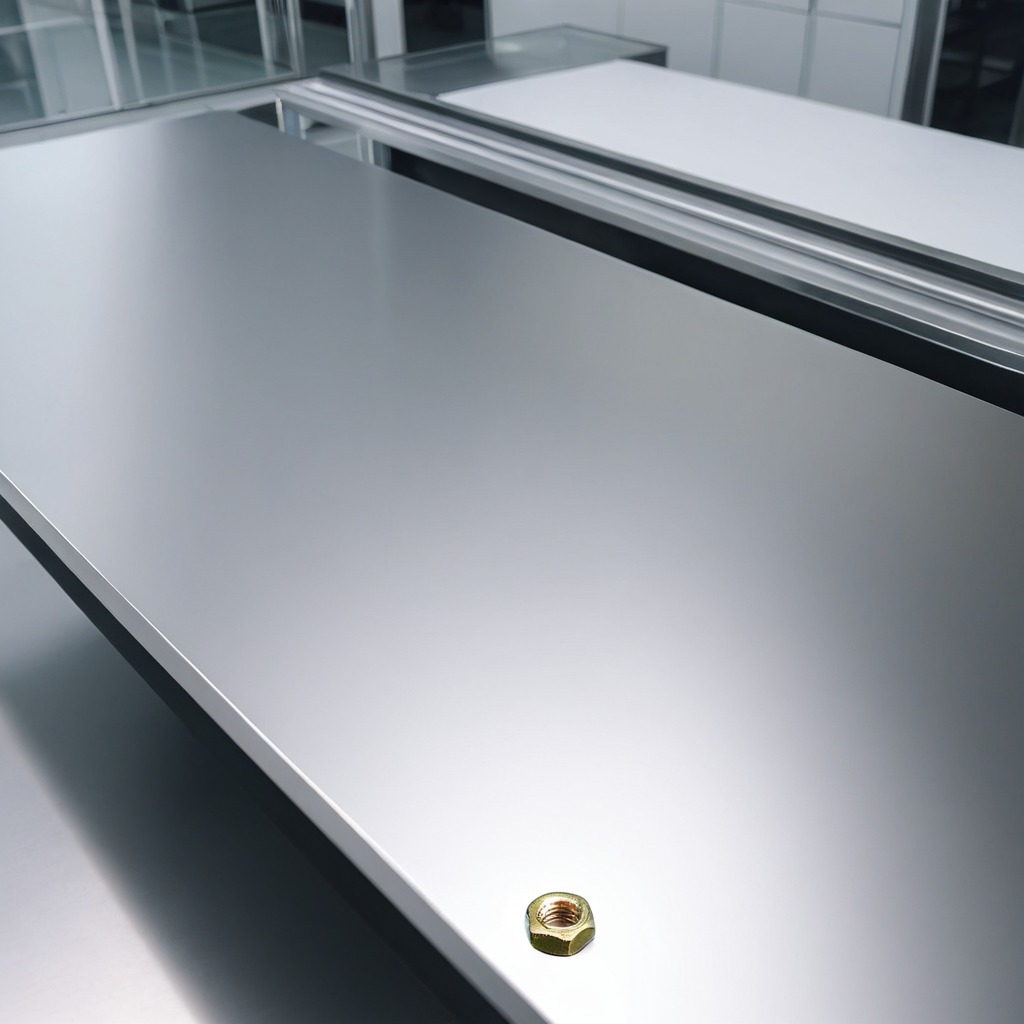
A metal nut is lying on the stainless steel table in a high-end prototyping lab.